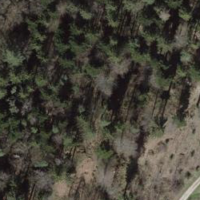
EUNIS habitat code: 44
Species observed at this site:
Gomphocerippus rufus